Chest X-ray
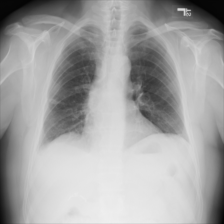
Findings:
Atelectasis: negative
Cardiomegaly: negative
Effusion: negative
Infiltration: negative
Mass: positive
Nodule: negative
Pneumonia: negative
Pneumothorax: negative
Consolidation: negative
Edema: negative
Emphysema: negative
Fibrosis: negative
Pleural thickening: positive
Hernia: negative